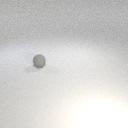
small gray rubber sphere